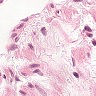
Metastatic tissue present: no